Question: I have a file on a binary in the database, which I'm not loading until the user double clicks on the item (with it's Icon)
ExtractAssociatedIcon should be solving this (I've seen it here: <URL>
But this asks , (which I don't have), How can I associate to the extension of the tentative file (example: '"something.docx"') which extension the user has associated on his pc to the Icon I should show?
@Edit: I may be able to pull out the content (byte[]) from the database, if that is useful to get the icon asociated to the image. (however, it may also take forever to transfer each file byte[] just to set the icon image).
Also <URL>;' line, which has 8.4k items to iterate.
@@Edit: Also tried
'''
public static Icon GetIconOldSchool(string fileName)
{
ushort uicon;
StringBuilder strB = new StringBuilder(fileName);
IntPtr handle = ExtractAssociatedIcon(IntPtr.Zero, strB, out uicon);
Icon ico = Icon.FromHandle(handle);
return ico;
}
'''
With no success.
@@@Edit: This one above gives me the icon of a file.(and not the docx icon when it gets a .docx)
'''
[StructLayout(LayoutKind.Sequential)]
public struct SHFILEINFO
{
public IntPtr hIcon;
public IntPtr iIcon;
public uint dwAttributes;
[MarshalAs(UnmanagedType.ByValTStr, SizeConst = 260)]
public string szDisplayName;
[MarshalAs(UnmanagedType.ByValTStr, SizeConst = 80)]
public string szTypeName;
};
static SHFILEINFO shinfo = new SHFILEINFO();
class Win32
{
public const uint SHGFI_ICON = 0x100;
public const uint SHGFI_LARGEICON = 0x0; // 'Large icon
public const uint SHGFI_SMALLICON = 0x1; // 'Small icon
[DllImport("shell32.dll")]
public static extern IntPtr SHGetFileInfo(string pszPath, uint dwFileAttributes, ref SHFILEINFO psfi, uint cbSizeFileInfo, uint uFlags);
}
public static Icon YetAnotherAttempt(string fName)
{
//Use this to get the small Icon
var hImgSmall = Win32.SHGetFileInfo(fName, 0, ref shinfo, (uint)Marshal.SizeOf(shinfo), Win32.SHGFI_ICON | Win32.SHGFI_SMALLICON);
//Use this to get the large Icon
//hImgLarge = SHGetFileInfo(fName, 0,
// ref shinfo, (uint)Marshal.SizeOf(shinfo),
// Win32.SHGFI_ICON | Win32.SHGFI_LARGEICON);
//The icon is returned in the hIcon member of the shinfo struct
return System.Drawing.Icon.FromHandle(shinfo.hIcon);
}
'''
@@@@Edit: The results of @AlexK. solution.

The FileToImage Converter is where I'm doing the magic.
'''
<ListBox.ItemTemplate>
<DataTemplate>
<Grid>
<Grid.ColumnDefinitions>
<ColumnDefinition />
<ColumnDefinition />
</Grid.ColumnDefinitions>
<StackPanel Orientation="Horizontal">
<Image Source="{Binding Converter={StaticResource FileToImage}}" />
<TextBlock Text="{Binding FileName}"
Margin="5,0,0,0"
VerticalAlignment="Center"/>
</StackPanel>
'''
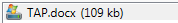
Answer: To your Win32 class add:
'''
public const uint SHGFI_USEFILEATTRIBUTES = 0x000000010; // better as private enum
'''
And
'''
[DllImport("user32.dll", SetLastError = true)]
[return: MarshalAs(UnmanagedType.Bool)]
internal static extern bool DestroyIcon(IntPtr hIcon);
'''
Your call becomes:
'''
var hImgSmall = Win32.SHGetFileInfo(fName, 0, ref shinfo, (uint)Marshal.SizeOf(shinfo),
Win32.SHGFI_ICON | Win32.SHGFI_SMALLICON | Win32.SHGFI_USEFILEATTRIBUTES);
'''
To return the icon you should copy it then destroy the one the API returned:
'''
var icon = (Icon)Icon.FromHandle(shinfo.hIcon).Clone();
Win32.DestroyIcon(shinfo.hIcon);
return icon;
'''
Example (WindowsForm proj)
'''
using System;
using System.Drawing;
using System.Runtime.InteropServices;
using System.Windows.Forms;
namespace WindowsFormsApplication1
{
public partial class Form1 : Form
{
public Form1() {
InitializeComponent();
}
private void Form1_Load(object sender, EventArgs e) {
var shinfo = new Win32.SHFILEINFO();
Win32.SHGetFileInfo("<PHONE>.DOCX", 0, ref shinfo, (uint)Marshal.SizeOf(shinfo), Win32.SHGFI_ICON | Win32.SHGFI_SMALLICON | Win32.SHGFI_USEFILEATTRIBUTES);
var icon = (Icon)Icon.FromHandle(shinfo.hIcon).Clone();
Win32.DestroyIcon(shinfo.hIcon);
this.BackgroundImage = icon.ToBitmap();
icon.Dispose();
}
private class Win32 {
internal const uint SHGFI_ICON = 0x100;
internal const uint SHGFI_SMALLICON = 0x1;
internal const uint SHGFI_USEFILEATTRIBUTES = 0x000000010;
[DllImport("user32.dll", SetLastError = true)]
[return: MarshalAs(UnmanagedType.Bool)]
internal static extern bool DestroyIcon(IntPtr hIcon);
[DllImport("shell32.dll")]
internal static extern IntPtr SHGetFileInfo(string pszPath, uint dwFileAttributes, ref SHFILEINFO psfi, uint cbSizeFileInfo, uint uFlags);
[StructLayout(LayoutKind.Sequential)]
internal struct SHFILEINFO
{
public IntPtr hIcon;
public IntPtr iIcon;
public uint dwAttributes;
[MarshalAs(UnmanagedType.ByValTStr, SizeConst = 260)]
public string szDisplayName;
[MarshalAs(UnmanagedType.ByValTStr, SizeConst = 80)]
public string szTypeName;
}
}
}
}
'''